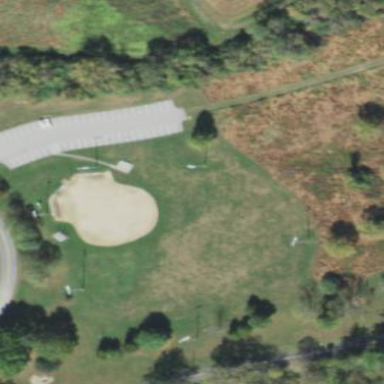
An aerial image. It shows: Baseball pitch for leisure land activities.